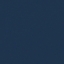
Land use / land cover: SeaLake